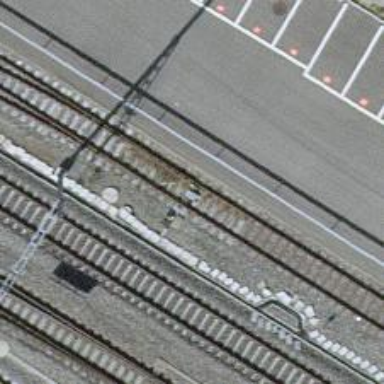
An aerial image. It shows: Railway switch.